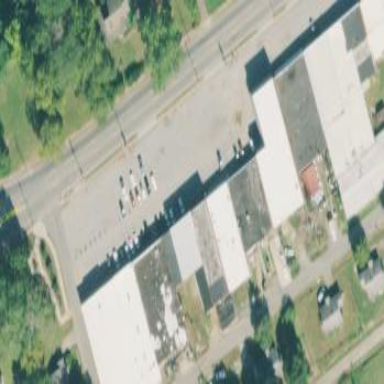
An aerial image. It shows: Retail building.